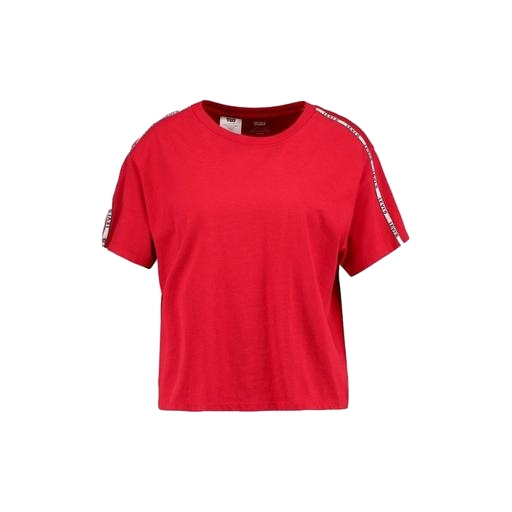
red t-shirt woman, red graphic tee, red plus size printed t-shirt only macy, white background